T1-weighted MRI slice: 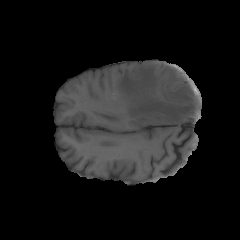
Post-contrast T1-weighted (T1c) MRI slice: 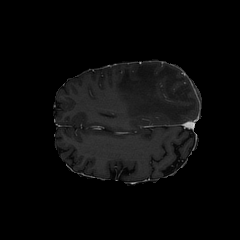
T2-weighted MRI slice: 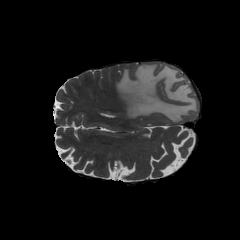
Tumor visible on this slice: yes